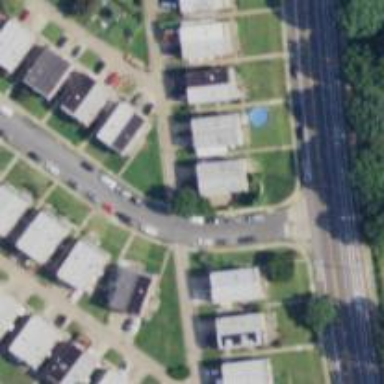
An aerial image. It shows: Residential road.